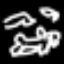
Label: airplane